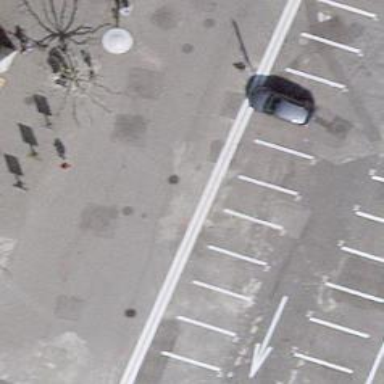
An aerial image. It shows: Charging station.